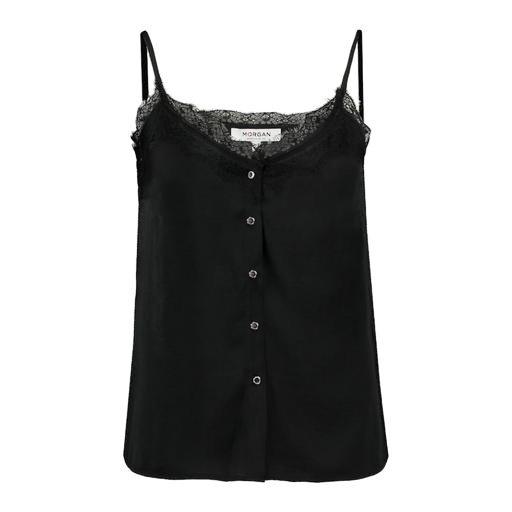
black dentelle lace-detail camisole, black button-front lace vest, black curve cami rib lace, white background